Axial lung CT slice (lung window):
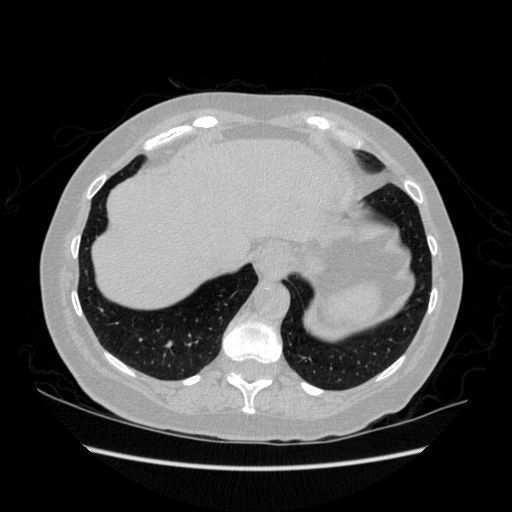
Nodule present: no